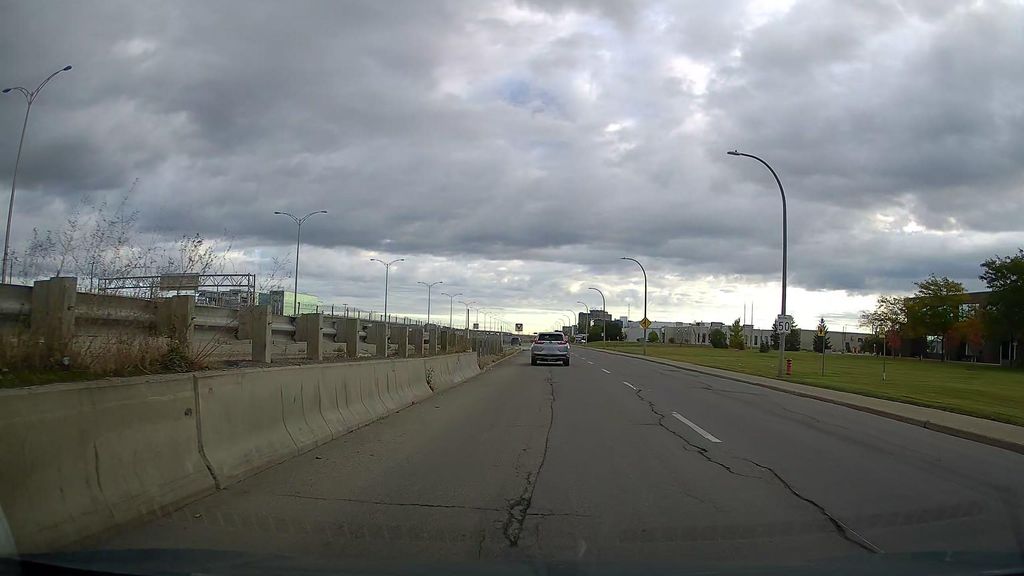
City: montreal